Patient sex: M
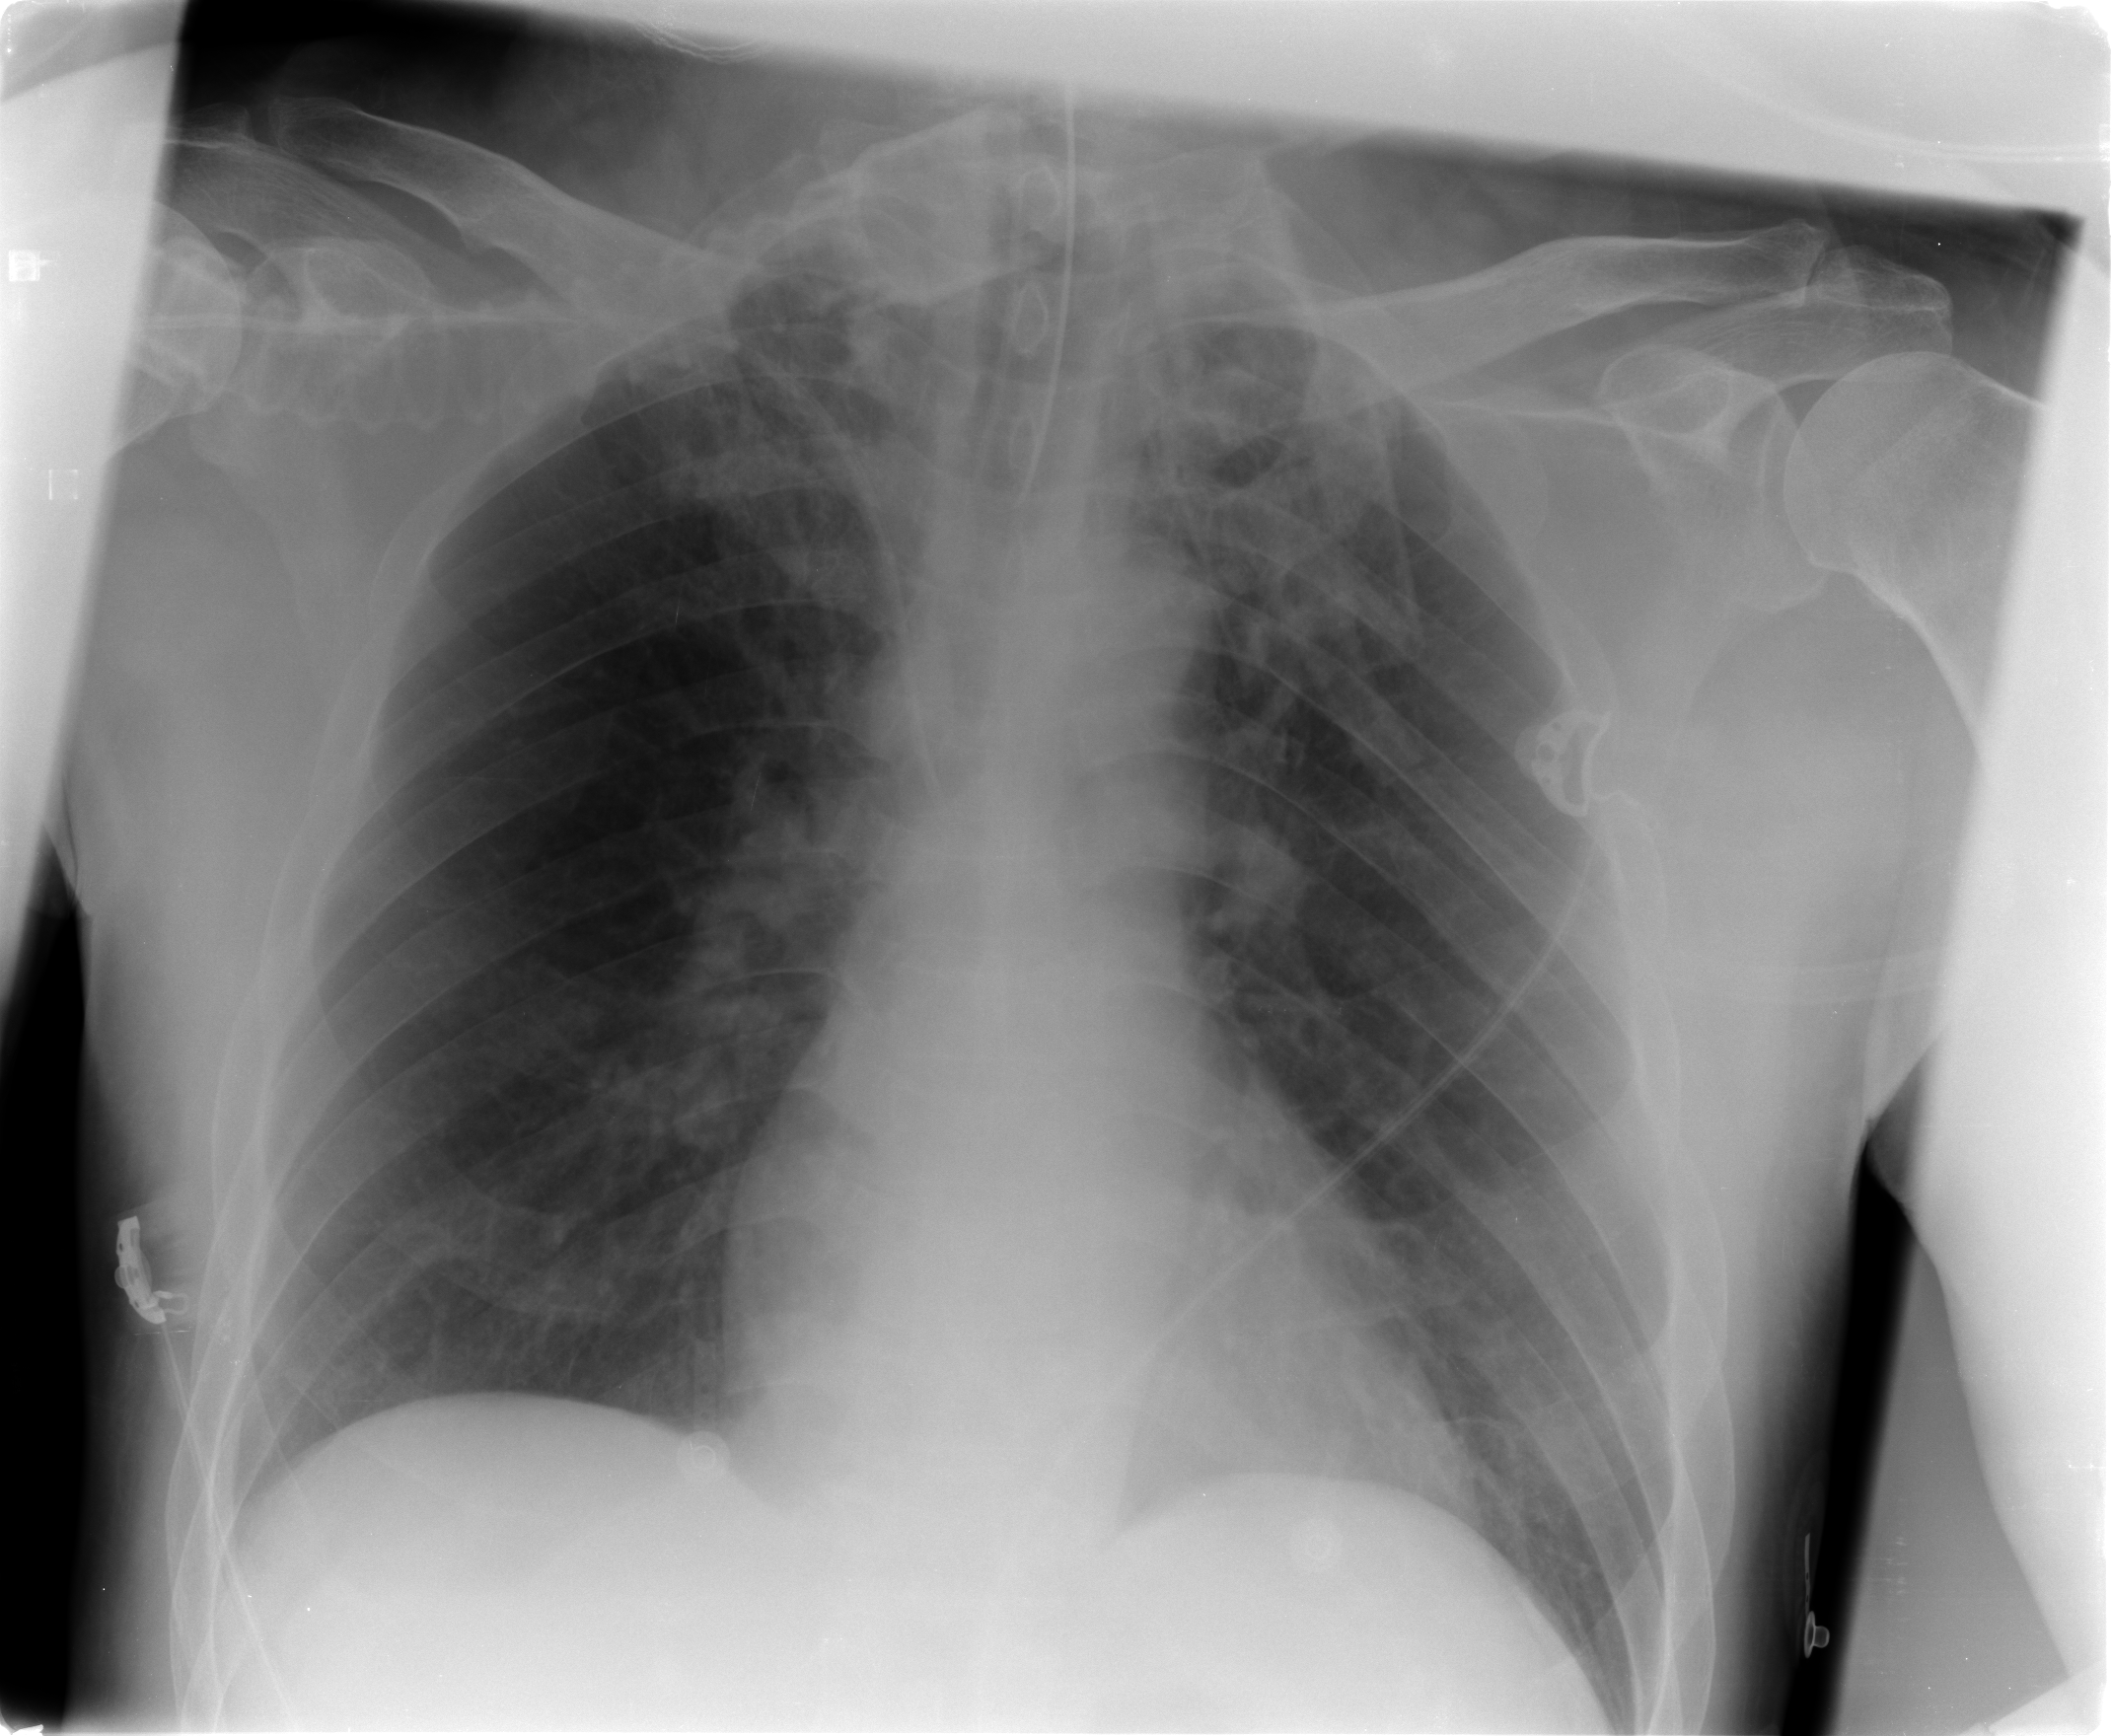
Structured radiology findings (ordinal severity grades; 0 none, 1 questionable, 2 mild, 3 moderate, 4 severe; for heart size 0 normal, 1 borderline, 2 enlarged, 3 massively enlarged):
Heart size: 0
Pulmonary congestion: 1
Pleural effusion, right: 0
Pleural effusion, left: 0
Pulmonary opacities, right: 0
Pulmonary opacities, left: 0
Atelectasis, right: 1
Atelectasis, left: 2